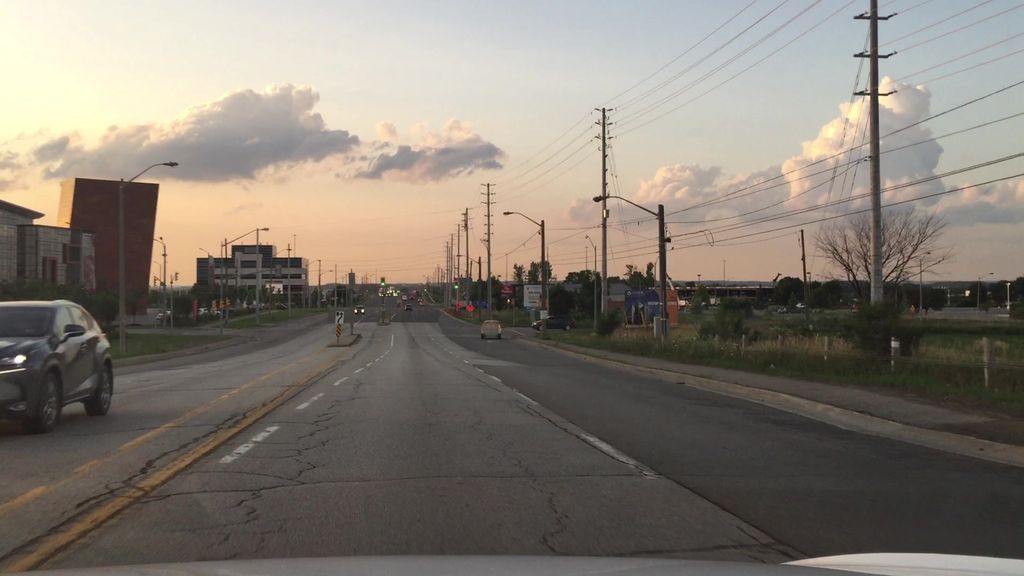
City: toronto